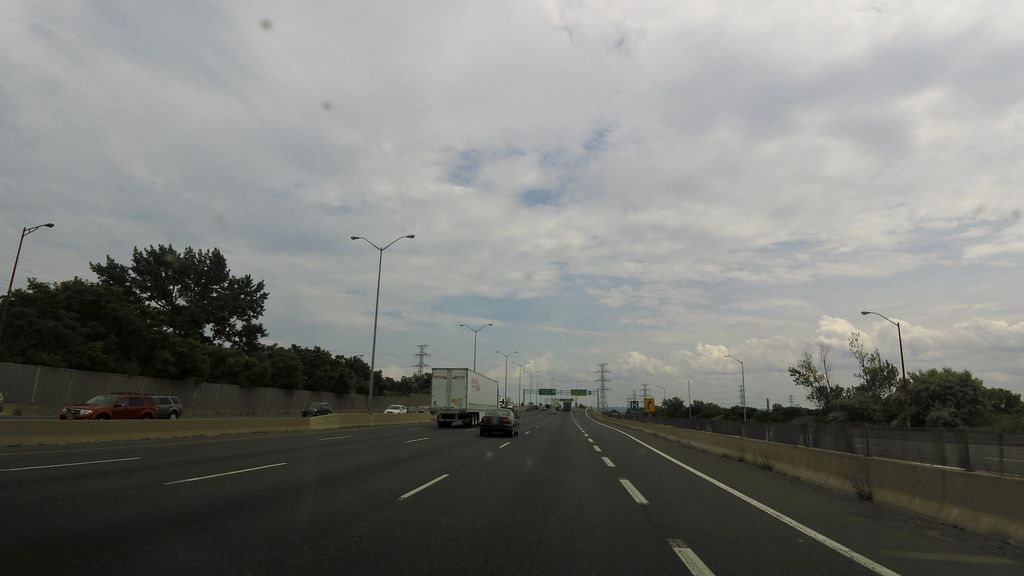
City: hamilton